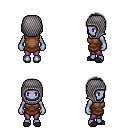
a pixel art fantasy rpg character, female body template, dark elf, purple skin, brown tunic, magenta pants, gray parted hairstyle, chain hood, gray slippers, four views (front, back, left, right), 2x2 character sprite sheet, small pixel art, hard edges, no anti-aliasing